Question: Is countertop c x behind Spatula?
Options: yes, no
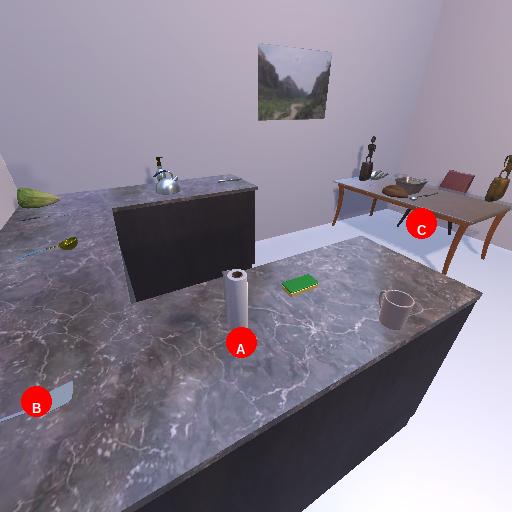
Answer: yes